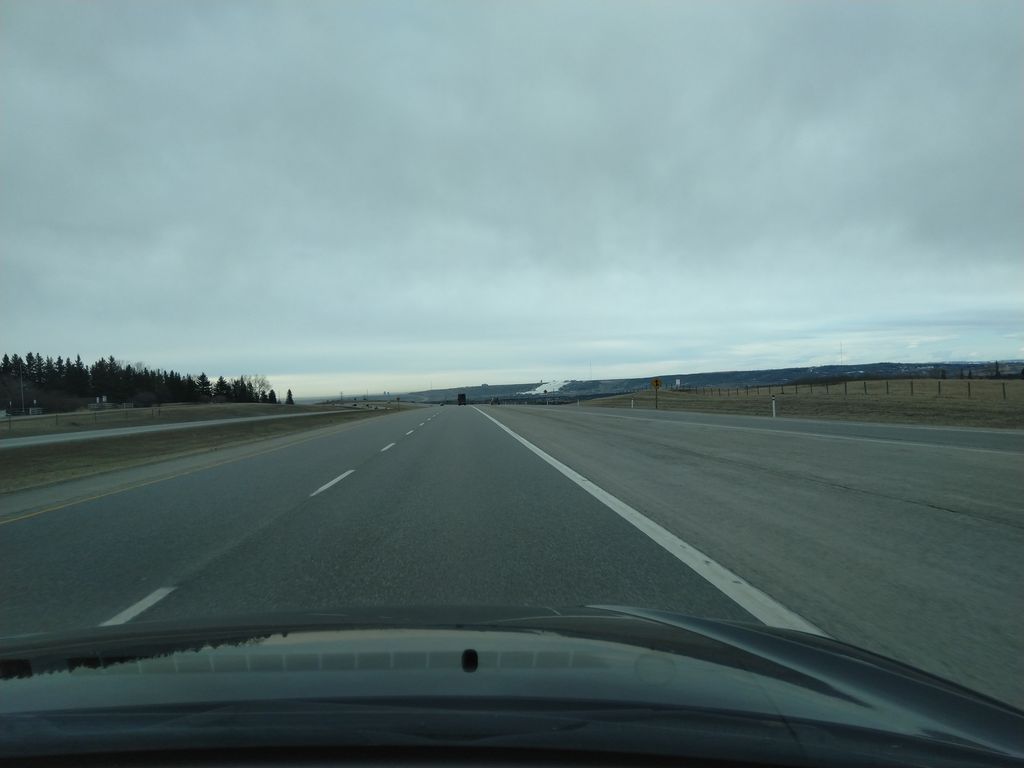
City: calgary